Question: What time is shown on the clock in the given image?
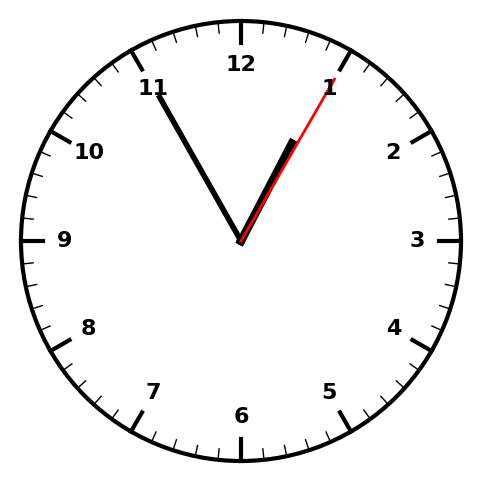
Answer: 12:55:05